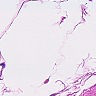
Metastatic tissue present: no